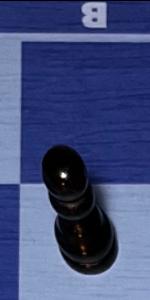
Label: Pawn_Black